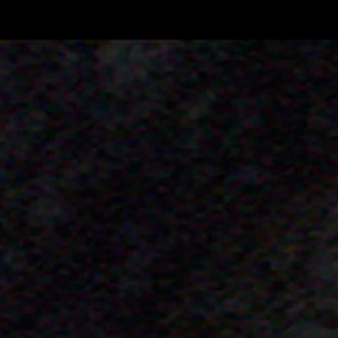
Label: other